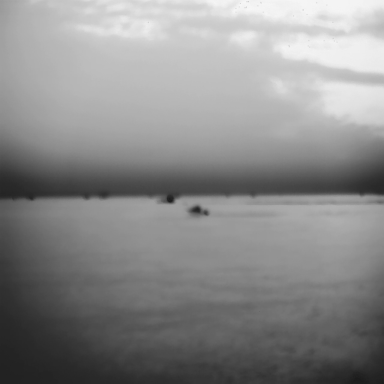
There are five objects shown in the infrared image, including four bulk_carriers, and a canoe.